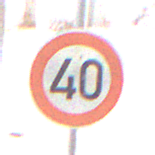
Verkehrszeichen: Geschwindigkeit40
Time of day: MorningAfternoon
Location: Roofed (Suburban)
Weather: PartlyCloudy
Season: Winter
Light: Natural